The plot shows how the frequency content of a bearing vibration signal evolves over time (STFT spectrogram). What is the most likely bearing condition (normal, inner_race, outer_race, ball)?
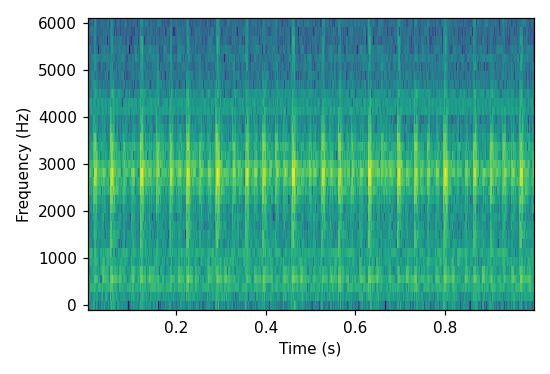
Answer: outer_race